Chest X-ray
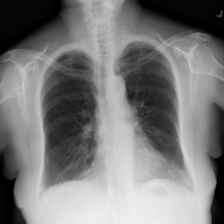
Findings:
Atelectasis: negative
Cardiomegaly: negative
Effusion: negative
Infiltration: negative
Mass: negative
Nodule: negative
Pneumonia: negative
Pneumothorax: negative
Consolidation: negative
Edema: negative
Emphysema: negative
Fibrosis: negative
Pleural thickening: negative
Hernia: negative